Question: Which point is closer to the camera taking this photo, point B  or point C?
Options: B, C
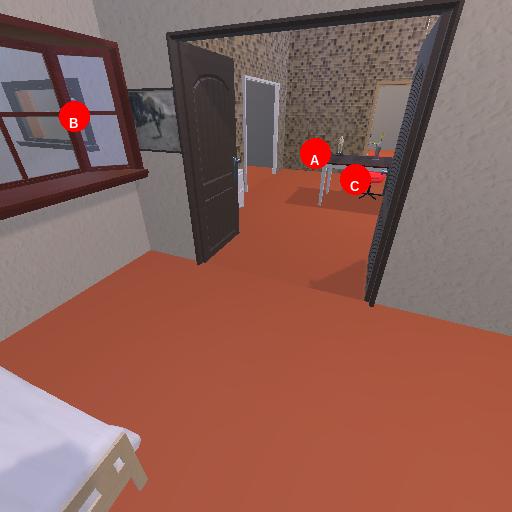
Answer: B